Interaction volume radius: 5 \u00c5
Interaction volume height: 20 \u00c5
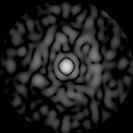
Disorder parameter: 0.8369